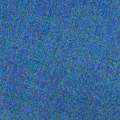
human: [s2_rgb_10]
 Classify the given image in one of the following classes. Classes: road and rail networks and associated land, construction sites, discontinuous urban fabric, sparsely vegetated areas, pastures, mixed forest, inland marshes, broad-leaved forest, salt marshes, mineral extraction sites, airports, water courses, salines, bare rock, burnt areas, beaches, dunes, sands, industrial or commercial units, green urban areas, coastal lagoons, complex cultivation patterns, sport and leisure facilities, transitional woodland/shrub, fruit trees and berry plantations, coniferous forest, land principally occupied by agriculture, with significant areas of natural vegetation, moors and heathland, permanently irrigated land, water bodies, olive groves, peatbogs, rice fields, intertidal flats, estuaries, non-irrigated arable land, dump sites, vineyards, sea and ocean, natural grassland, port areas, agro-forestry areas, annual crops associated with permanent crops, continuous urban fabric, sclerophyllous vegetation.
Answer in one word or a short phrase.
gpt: water bodies